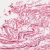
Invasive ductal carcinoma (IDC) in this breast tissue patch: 0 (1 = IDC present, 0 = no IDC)